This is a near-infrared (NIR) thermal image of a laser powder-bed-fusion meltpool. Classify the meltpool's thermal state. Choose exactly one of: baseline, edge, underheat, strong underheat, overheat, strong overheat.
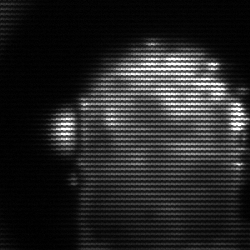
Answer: baseline